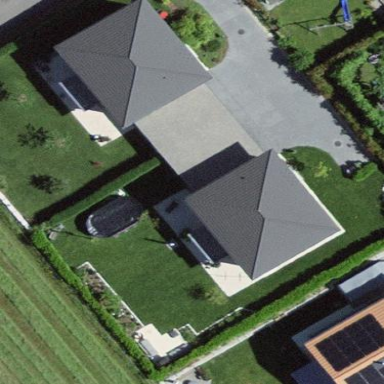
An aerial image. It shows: Semi-detached house.